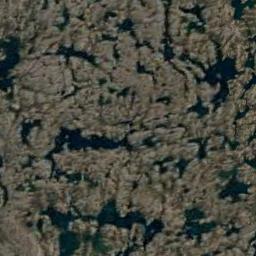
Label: wetland